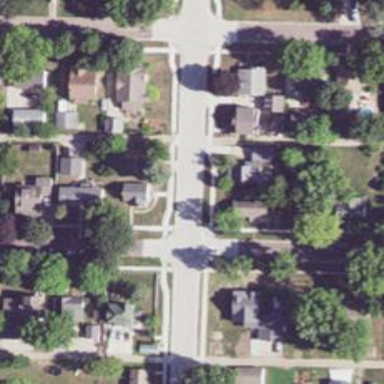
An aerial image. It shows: Alley classified as service road.